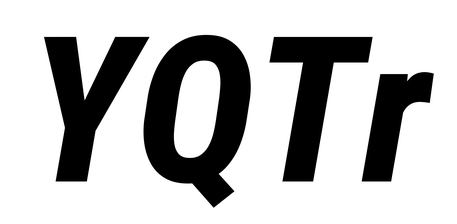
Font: Roboto-Italic_Condensed_ExtraBold_Italic